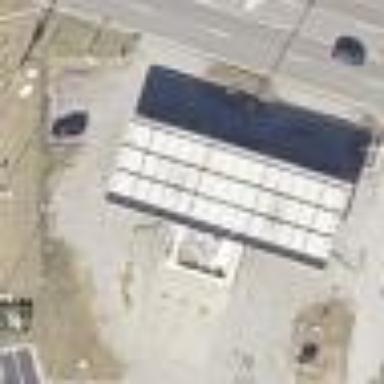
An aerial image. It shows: Fuel station.